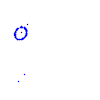
Particle: kaon